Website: macys
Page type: gifting
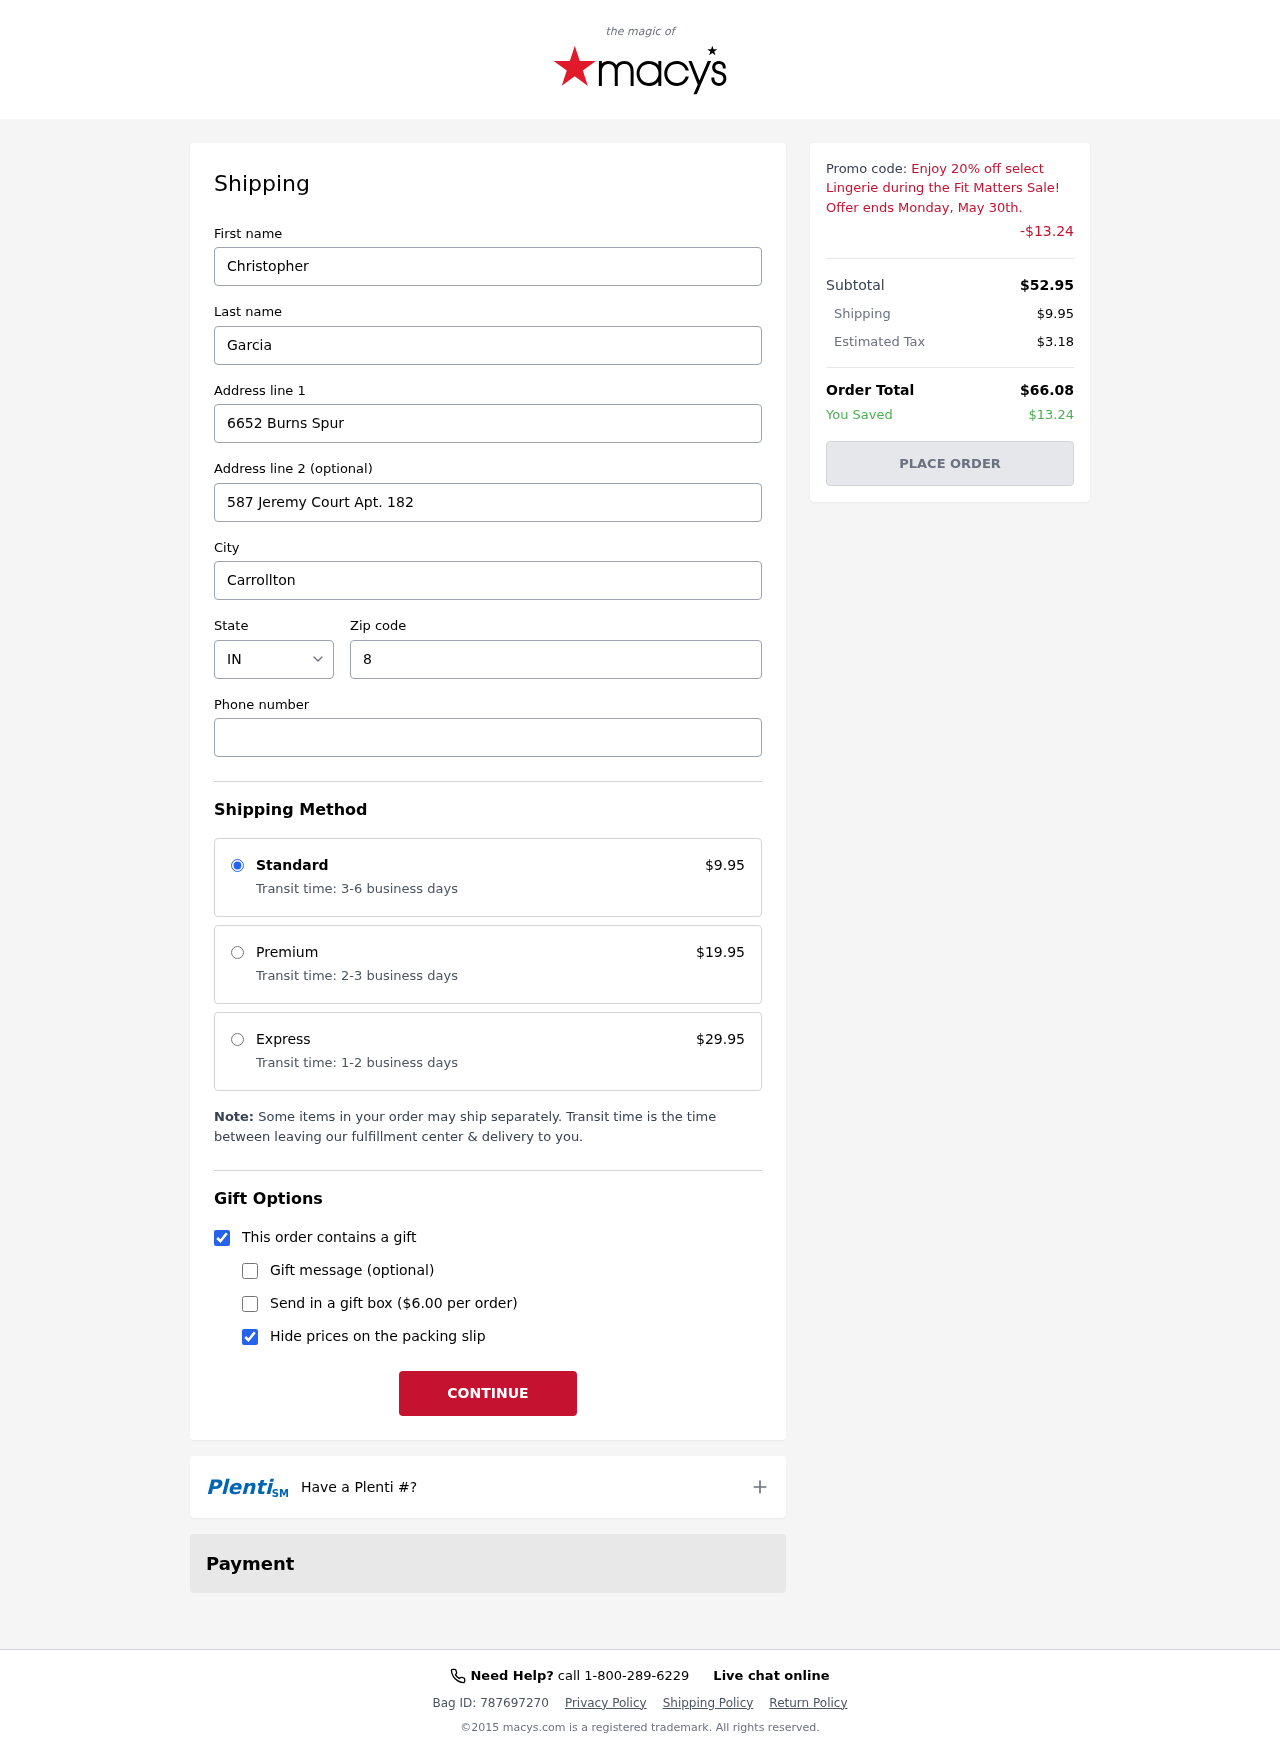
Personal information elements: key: PII_CITY
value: Carrollton
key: PII_FIRSTNAME
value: Christopher
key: PII_LASTNAME
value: Garcia
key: PII_PHONE
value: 2286114146
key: PII_POSTCODE
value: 88800
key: PII_STATE_ABBR
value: IN
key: PII_STREET
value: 6652 Burns Spur
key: PII_STREET2
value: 587 Jeremy Court Apt. 182
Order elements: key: ORDER_SHIPPING_COST
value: $9.95
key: ORDER_DISCOUNT
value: -$13.24
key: ORDER_SUBTOTAL
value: $52.95
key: ORDER_TAX
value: $3.18
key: ORDER_TOTAL
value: $66.08
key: ORDER_SAVINGS
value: $13.24